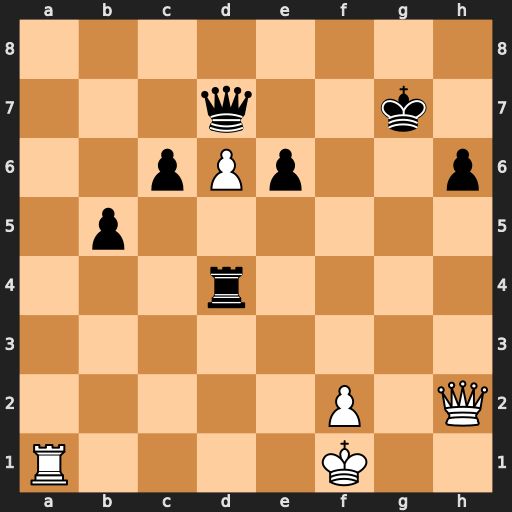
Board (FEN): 8/3q2k1/2pPp2p/1p6/3r4/8/5P1Q/R4K2
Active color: w
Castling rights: -
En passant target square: -
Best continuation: Qe5+ Kf7 Qxd4